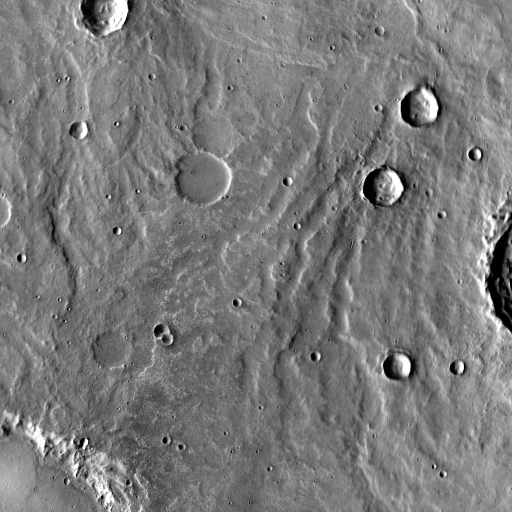
Crater classes present: Background, Other, Layered, Buried, Secondary